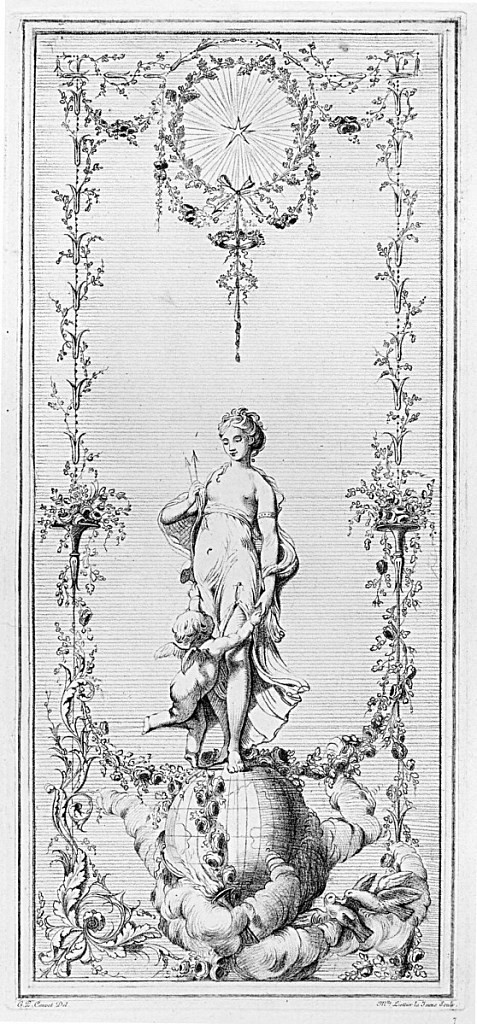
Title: Arabesque Panel Design
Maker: Gilles Paul Cauvet, French, 1731–1788
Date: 1777
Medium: Etching on paper
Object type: Print
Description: Design for arabesque ornamented panel with Venus and Amo standing atop a globe.